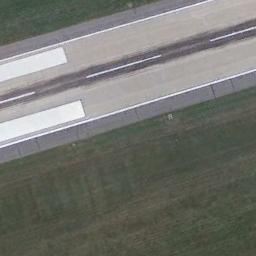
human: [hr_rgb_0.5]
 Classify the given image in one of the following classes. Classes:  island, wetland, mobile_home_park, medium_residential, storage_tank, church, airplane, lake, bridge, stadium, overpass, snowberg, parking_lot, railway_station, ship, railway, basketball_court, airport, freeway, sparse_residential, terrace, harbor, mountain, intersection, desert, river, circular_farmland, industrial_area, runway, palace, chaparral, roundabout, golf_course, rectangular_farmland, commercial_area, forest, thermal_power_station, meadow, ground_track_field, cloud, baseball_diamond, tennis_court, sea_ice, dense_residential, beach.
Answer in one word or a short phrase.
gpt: runway